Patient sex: M
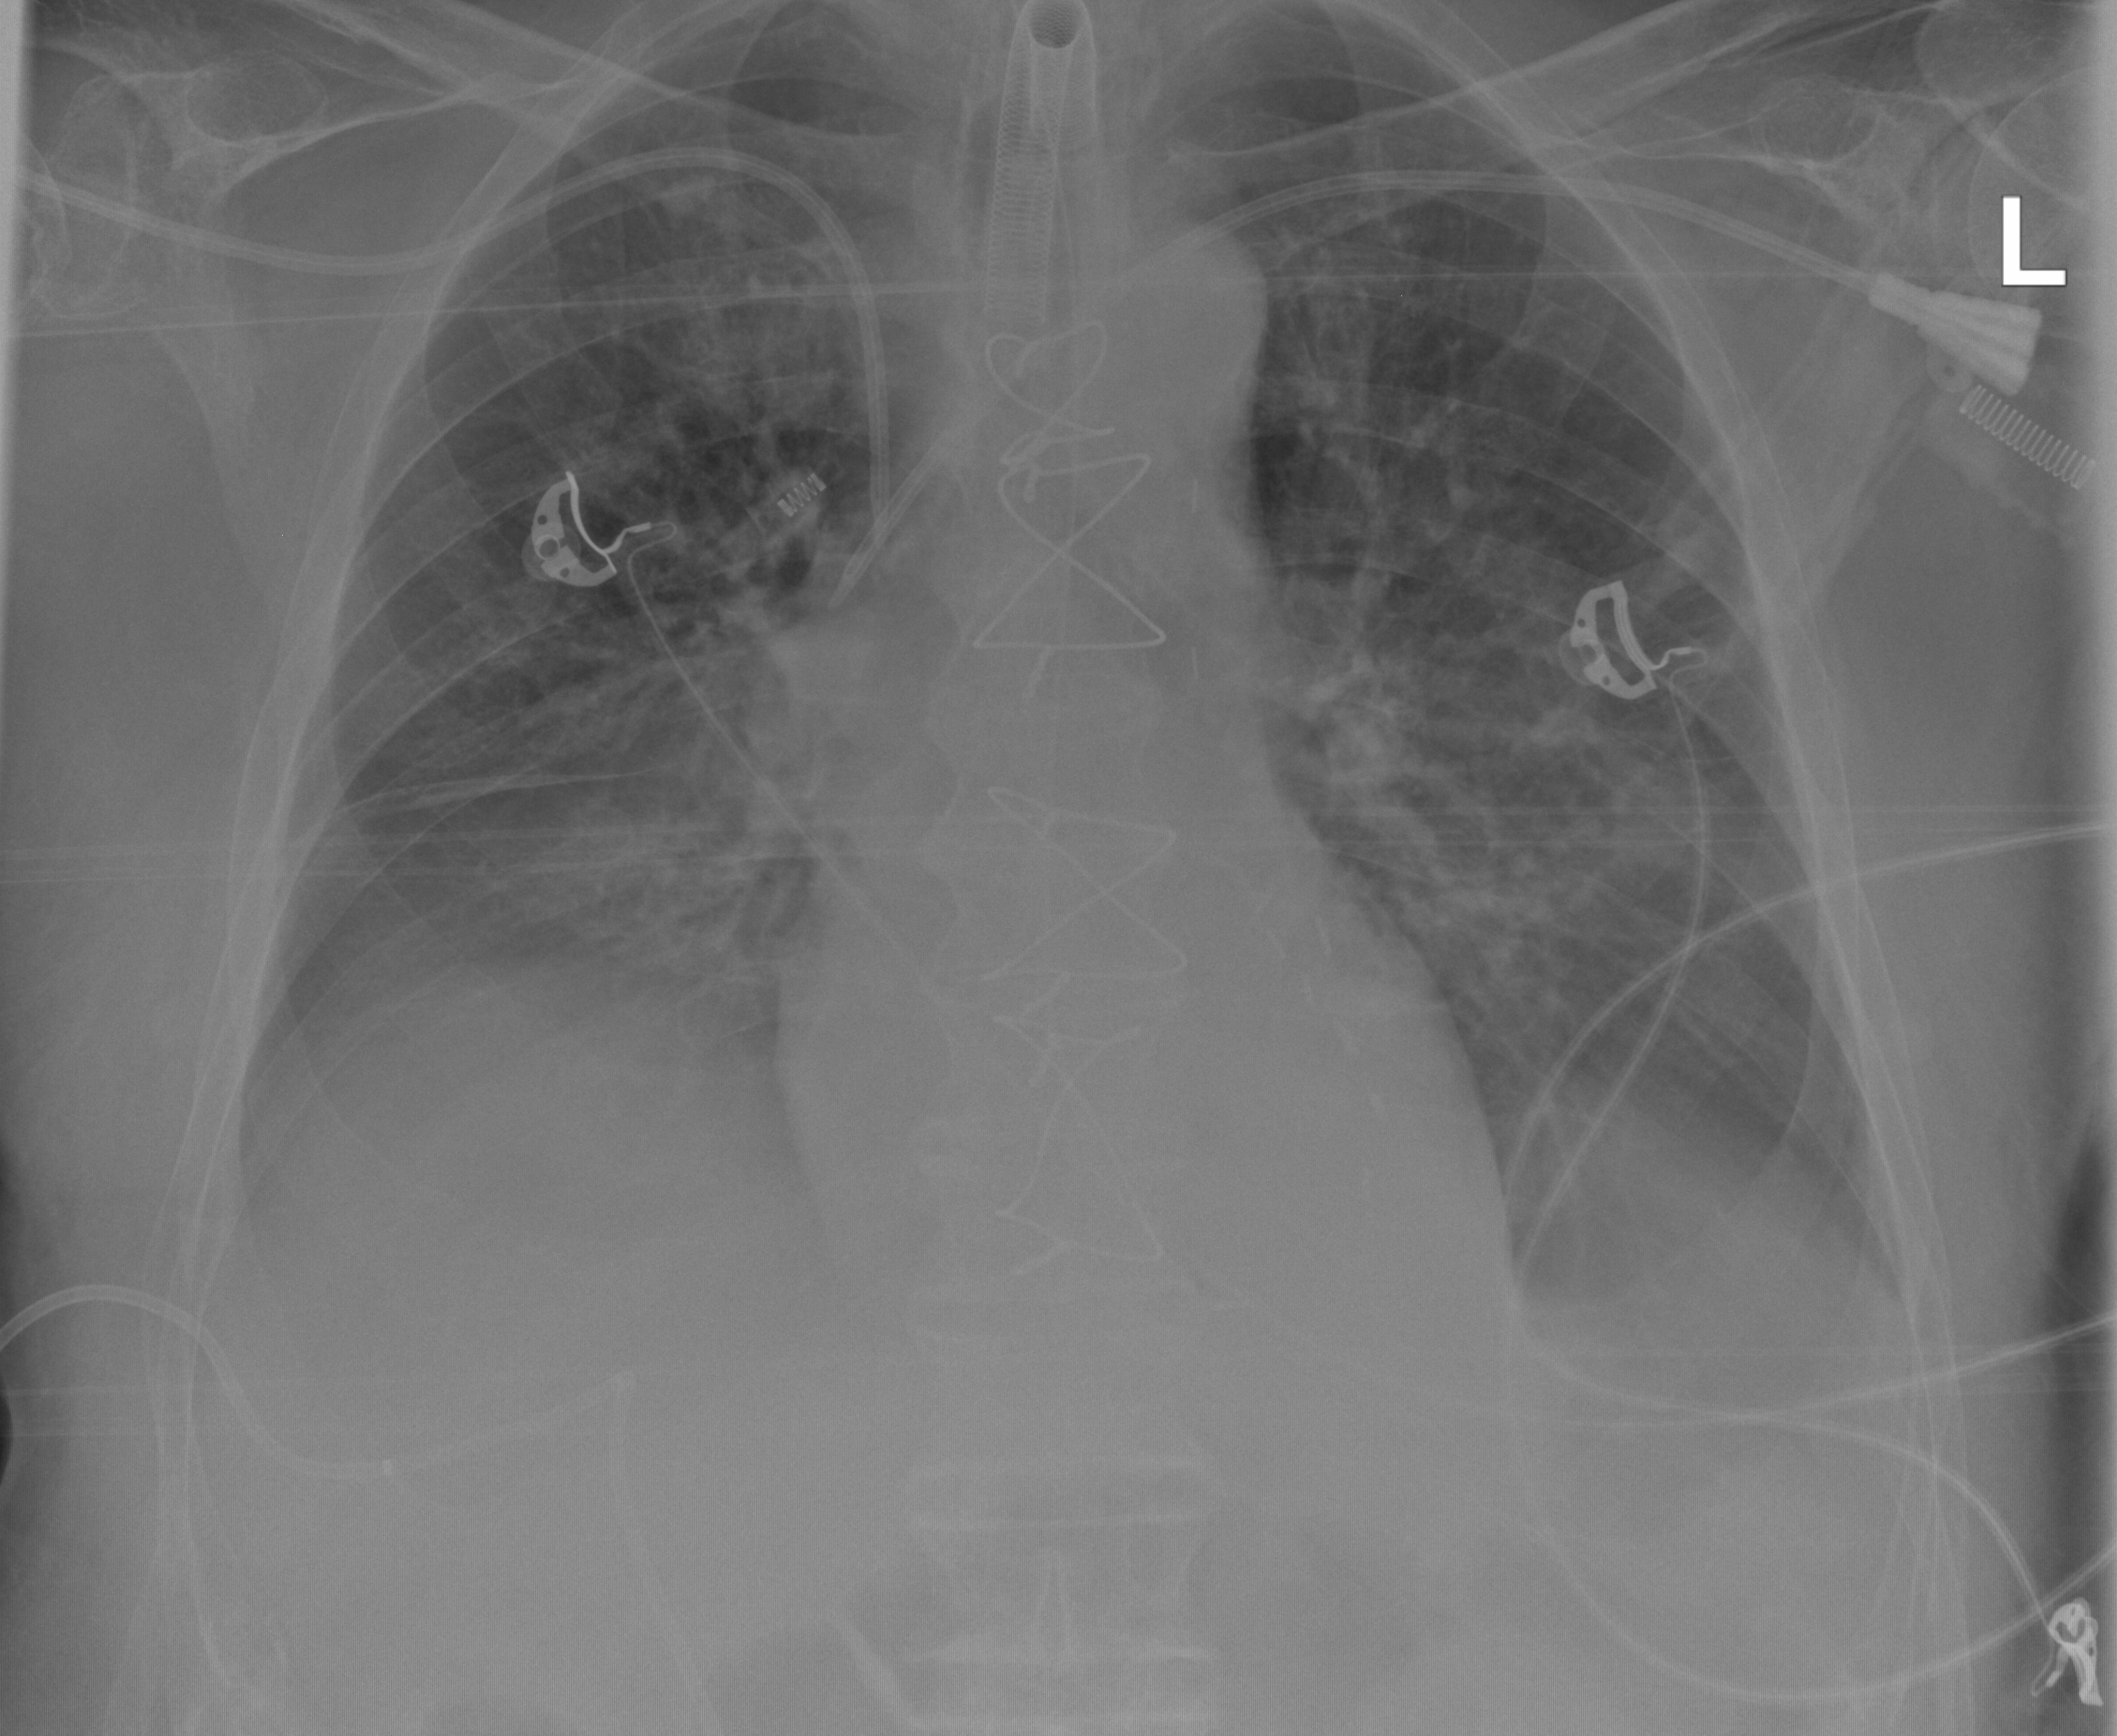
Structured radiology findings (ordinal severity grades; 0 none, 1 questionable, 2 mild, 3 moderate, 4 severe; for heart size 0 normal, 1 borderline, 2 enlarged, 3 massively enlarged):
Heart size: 0
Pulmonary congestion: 2
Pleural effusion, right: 2
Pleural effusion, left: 2
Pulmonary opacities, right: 1
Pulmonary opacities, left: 1
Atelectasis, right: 2
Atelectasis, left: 2